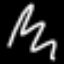
Label: squiggle